Field crop: maize
Growth stage: 1
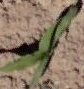
Species: maize